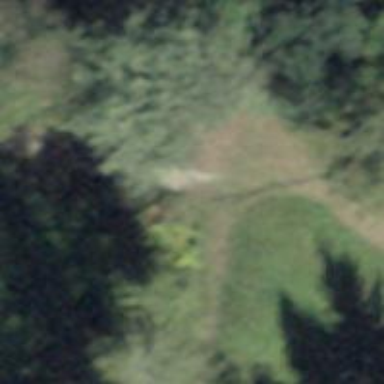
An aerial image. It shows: Bench for seating.